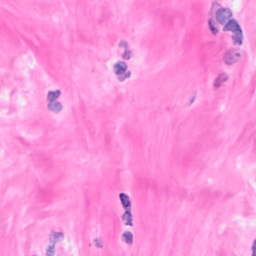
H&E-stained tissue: Breast